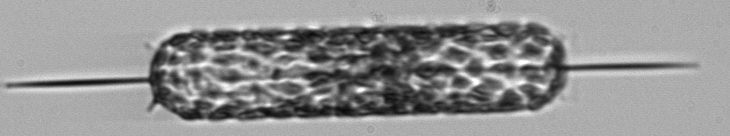
Label: Ditylum_brightwellii